Interaction volume radius: 5 \u00c5
Interaction volume height: 25 \u00c5
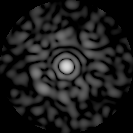
Disorder parameter: 0.8492